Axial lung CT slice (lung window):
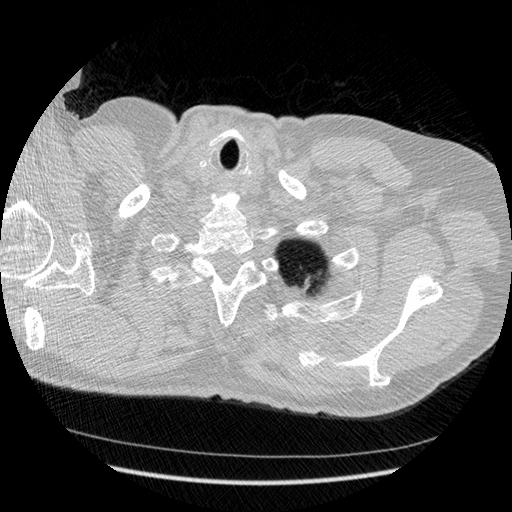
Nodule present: no